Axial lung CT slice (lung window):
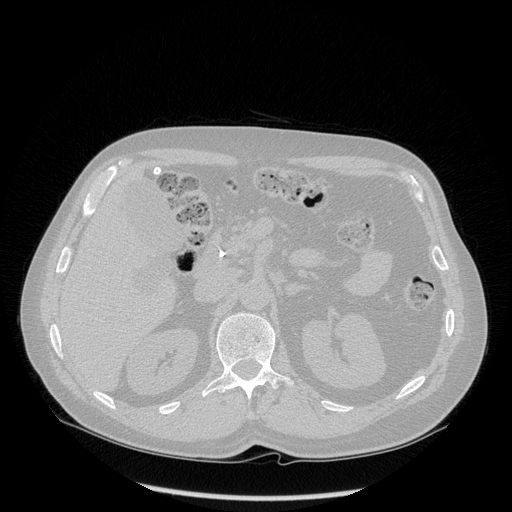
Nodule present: no